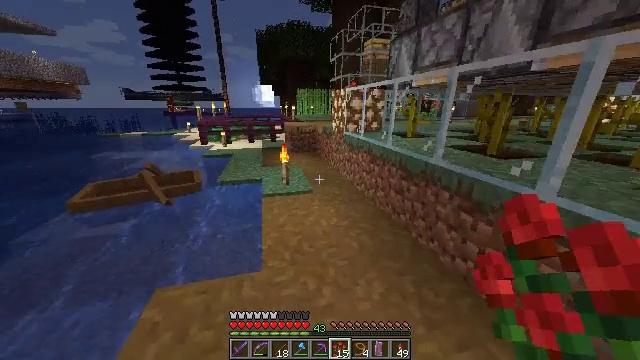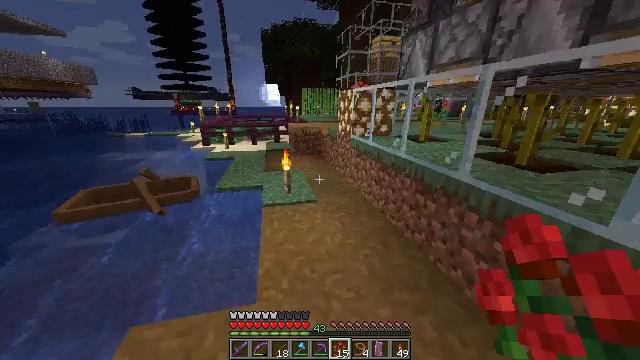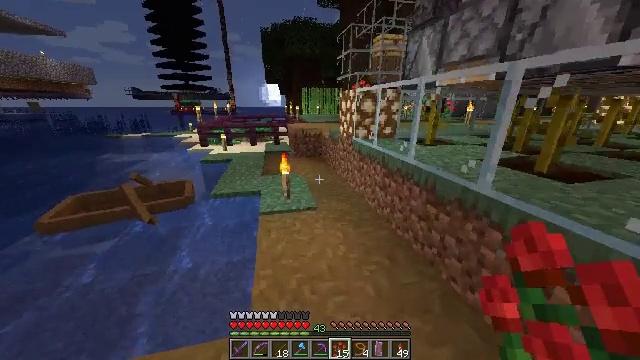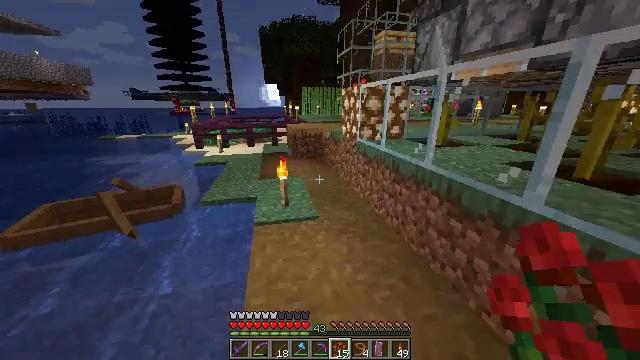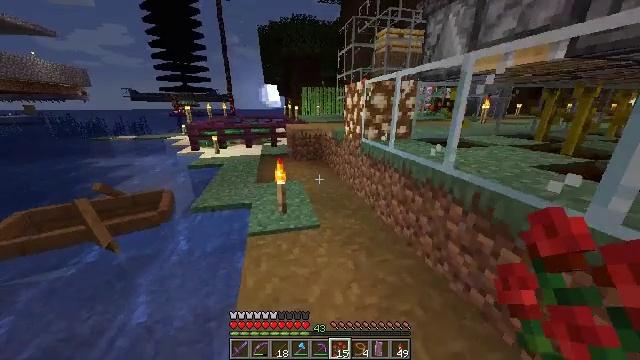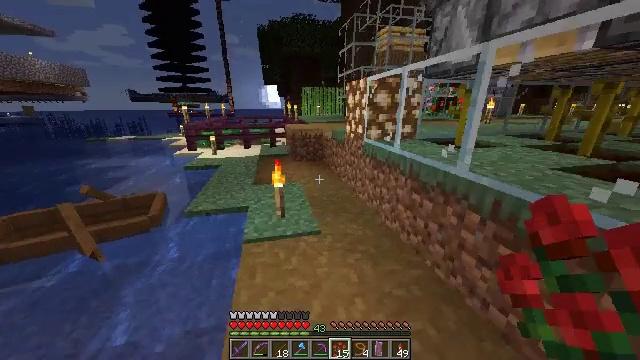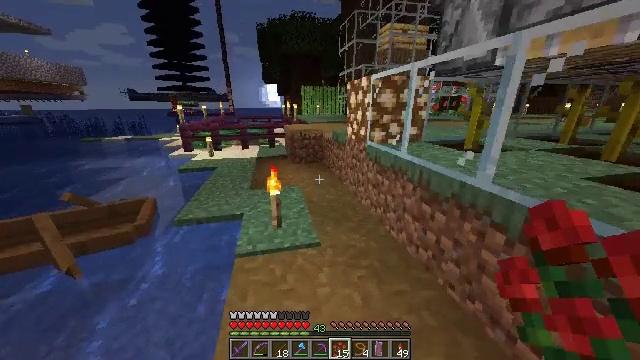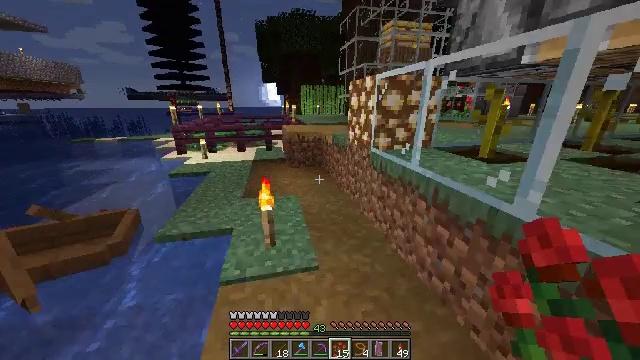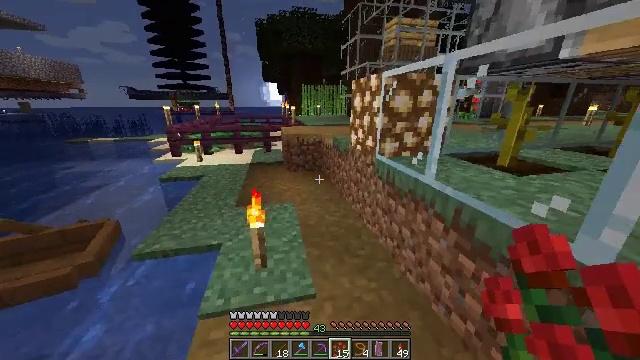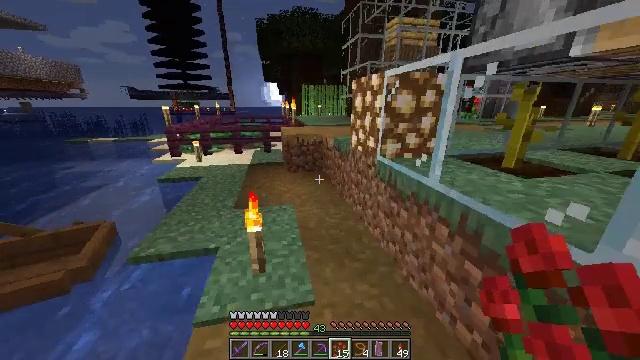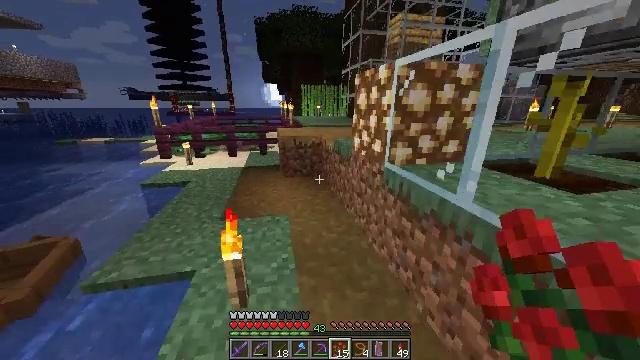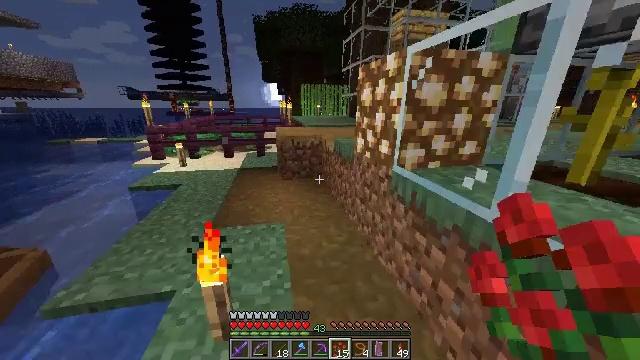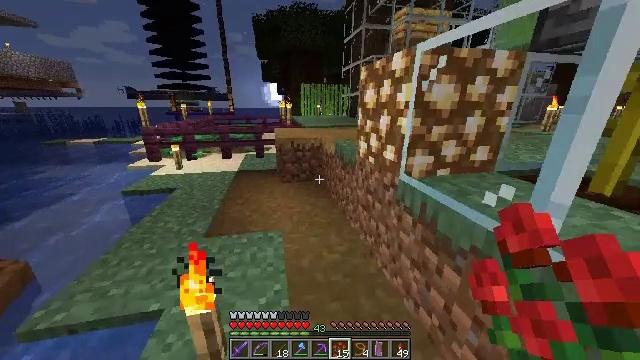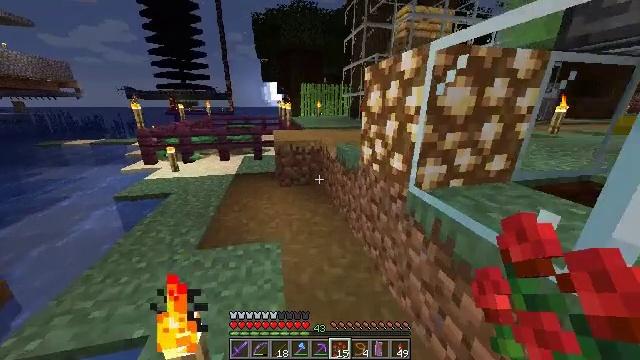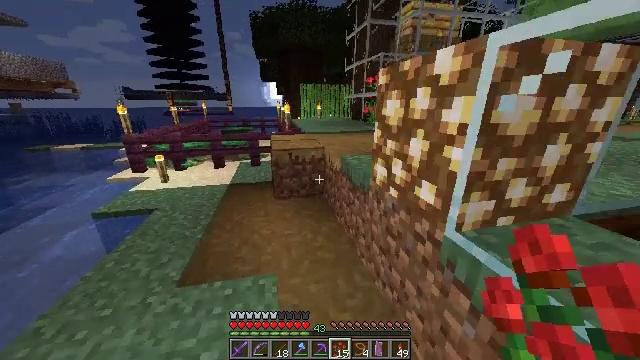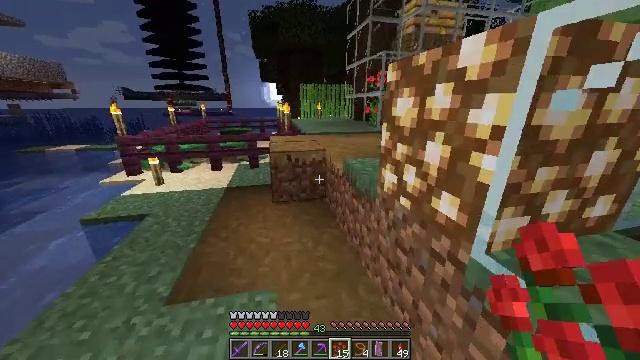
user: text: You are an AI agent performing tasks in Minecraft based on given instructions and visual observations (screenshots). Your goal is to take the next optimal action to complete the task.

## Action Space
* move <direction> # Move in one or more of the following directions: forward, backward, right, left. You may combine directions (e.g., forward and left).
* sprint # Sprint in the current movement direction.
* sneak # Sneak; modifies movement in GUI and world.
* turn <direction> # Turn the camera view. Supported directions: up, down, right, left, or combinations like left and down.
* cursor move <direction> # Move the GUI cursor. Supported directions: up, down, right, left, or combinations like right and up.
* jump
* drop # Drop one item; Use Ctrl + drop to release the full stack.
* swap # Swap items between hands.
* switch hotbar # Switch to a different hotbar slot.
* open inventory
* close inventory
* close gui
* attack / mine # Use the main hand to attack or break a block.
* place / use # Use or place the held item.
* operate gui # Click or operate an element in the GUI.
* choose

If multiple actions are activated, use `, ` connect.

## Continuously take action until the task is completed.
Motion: motion action
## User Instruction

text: Gather honeycomb by mining the beehive.
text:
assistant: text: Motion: move forward, sprint, turn left
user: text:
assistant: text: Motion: move forward, sprint
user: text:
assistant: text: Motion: move forward, sprint
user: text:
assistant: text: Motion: move forward, sprint
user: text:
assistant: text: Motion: move forward, sprint
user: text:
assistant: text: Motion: move forward, sprint
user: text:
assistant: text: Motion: move forward, sprint
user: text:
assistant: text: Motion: move forward, sprint
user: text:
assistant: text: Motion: move forward, sprint
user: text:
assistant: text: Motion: move forward, sprint
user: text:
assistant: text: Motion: move forward, sprint
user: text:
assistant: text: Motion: move forward, sprint
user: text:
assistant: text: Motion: move forward, sprint
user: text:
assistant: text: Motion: move forward, sprint
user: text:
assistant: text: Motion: move forward, sprint
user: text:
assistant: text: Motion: move forward, sprint
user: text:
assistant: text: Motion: move forward, sprint
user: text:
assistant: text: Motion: move forward, sprint
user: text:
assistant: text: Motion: move forward, sprint
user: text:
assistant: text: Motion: move forward, sprint
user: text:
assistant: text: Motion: move forward, sprint, turn right
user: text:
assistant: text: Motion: move forward, sprint, turn right
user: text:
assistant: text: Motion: move forward, sprint, turn right
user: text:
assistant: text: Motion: move forward, sprint, turn right
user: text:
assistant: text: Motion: move forward, sprint, turn right, jump
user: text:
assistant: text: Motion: move forward, sprint, jump
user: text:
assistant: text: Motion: move forward and move right, sprint, jump
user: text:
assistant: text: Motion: move forward and move right, sprint
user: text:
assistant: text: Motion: move forward and move right, sprint
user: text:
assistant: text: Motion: move forward and move right, sprint